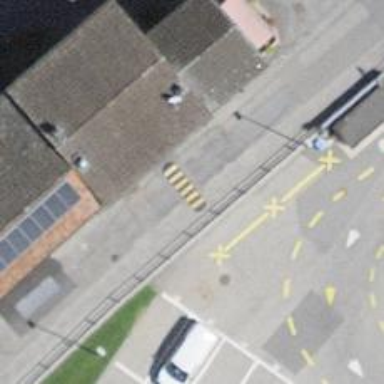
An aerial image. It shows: Bump for traffic calming.